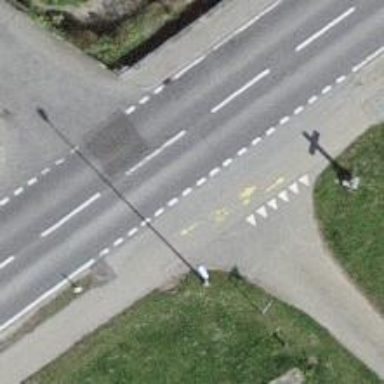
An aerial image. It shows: Primary highway with cycle track on the left.